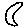
Label: moon